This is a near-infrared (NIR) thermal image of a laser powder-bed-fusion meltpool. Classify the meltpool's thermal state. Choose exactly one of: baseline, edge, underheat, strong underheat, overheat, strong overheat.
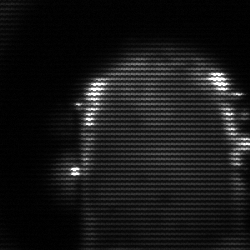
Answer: baseline